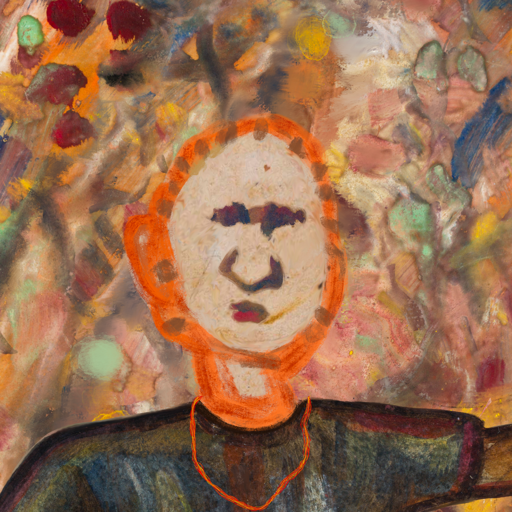
Background: Mother_And_Son_Mother, Head And Neck Front: Rupkatha, Face Front: In_The_Sun, Bust: Mosgoul, Hair Front: Blank, Head Accessory: Blank, Second Necklace: Gypsy_Mother_2, Necklace: Blank, Baby: Blank